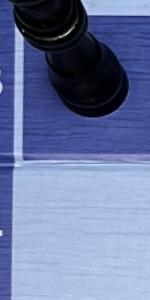
Label: Empty